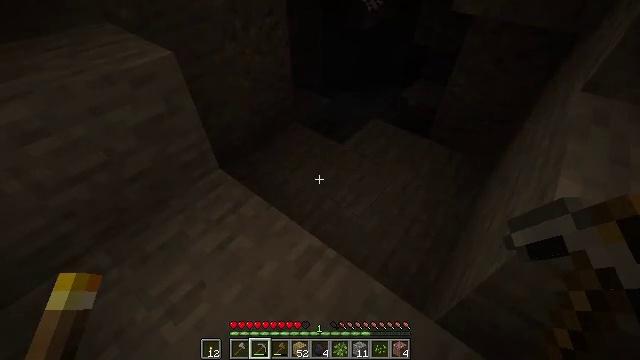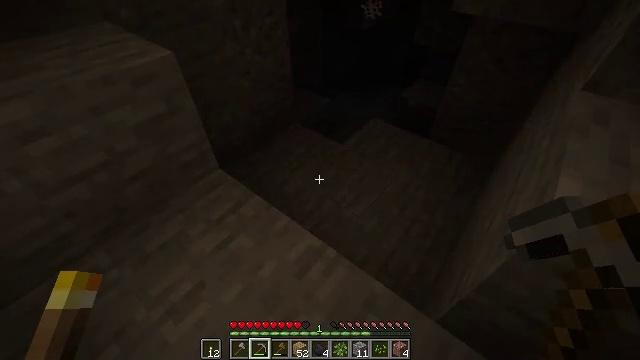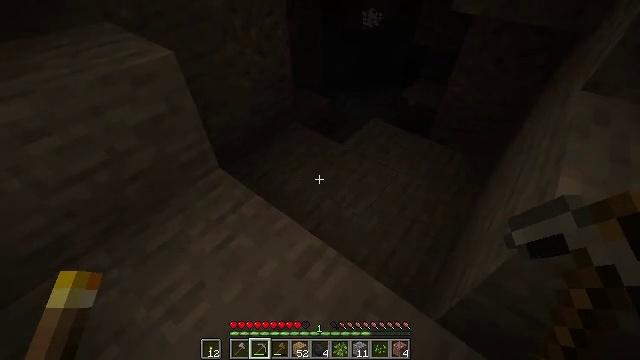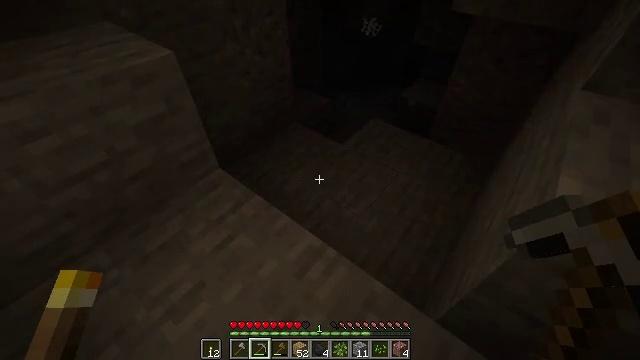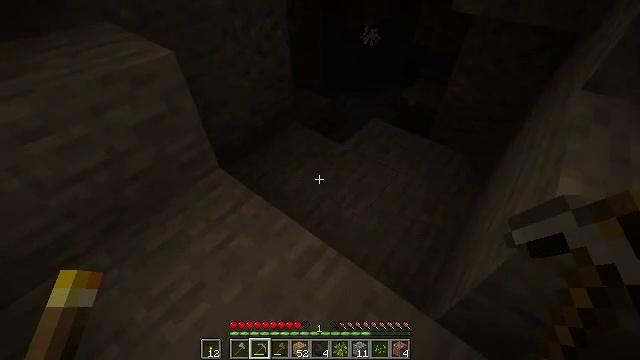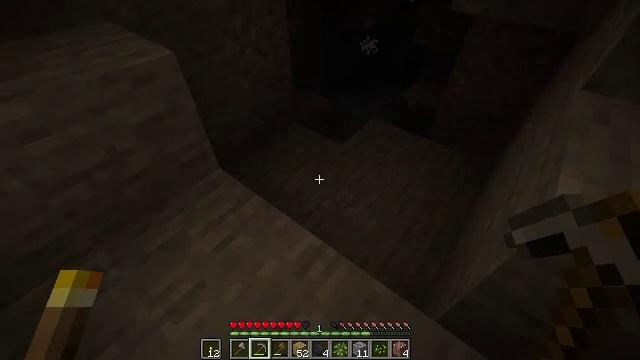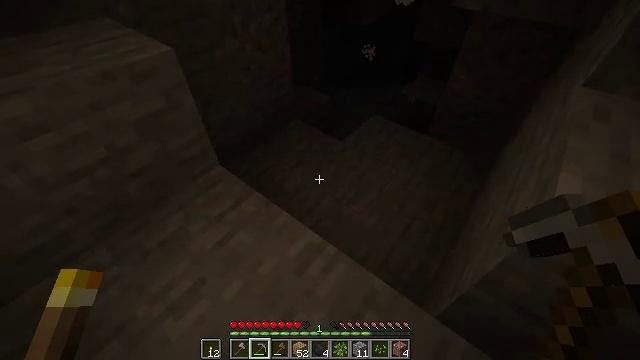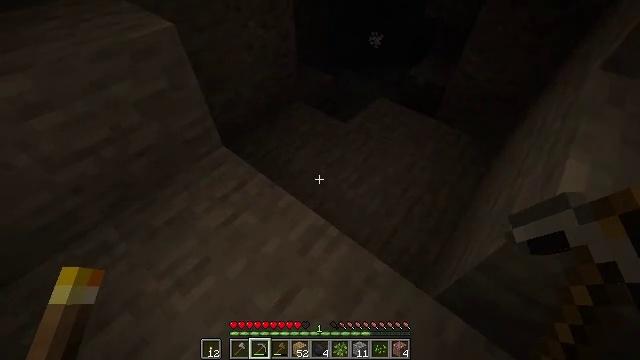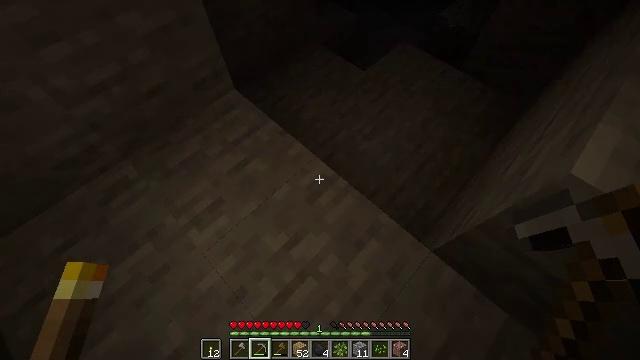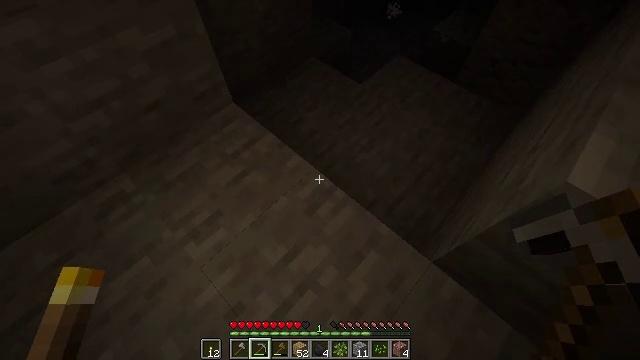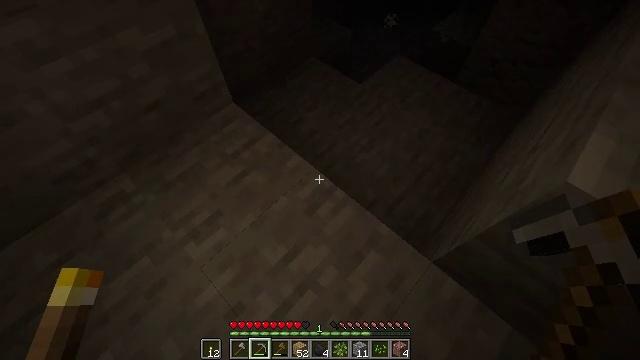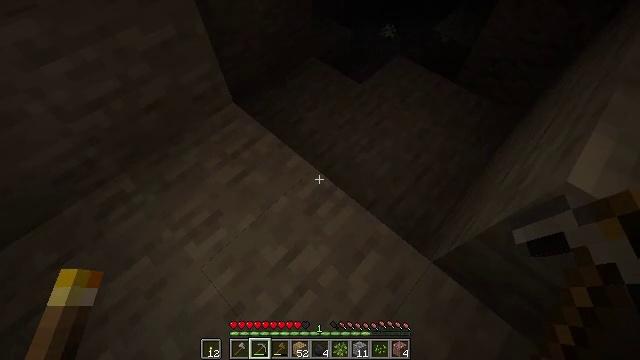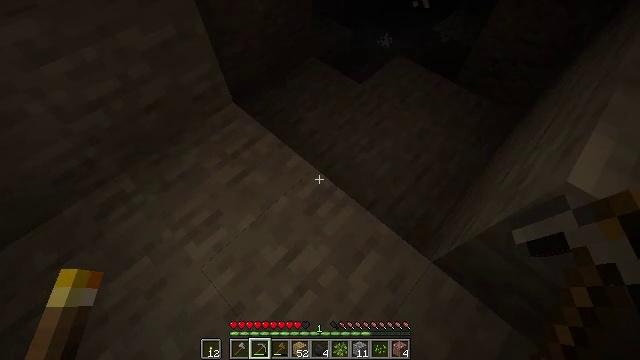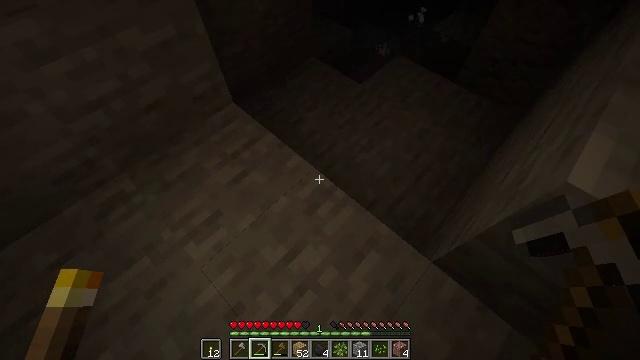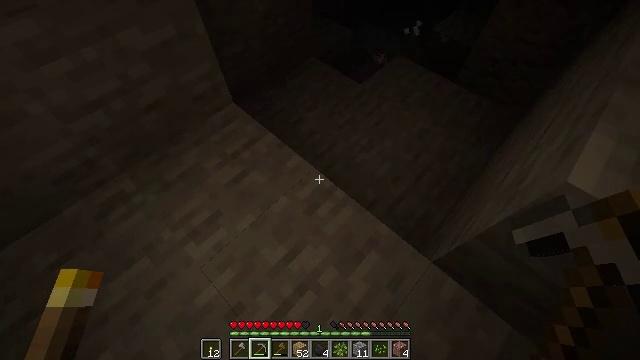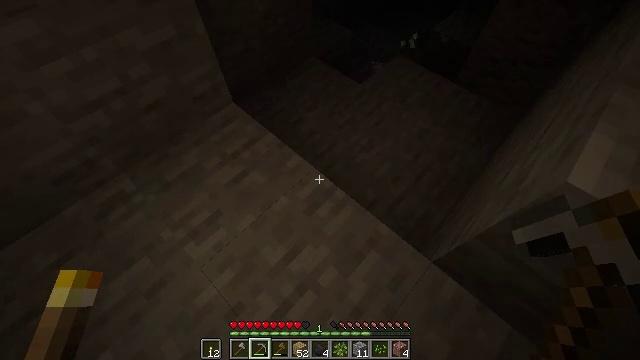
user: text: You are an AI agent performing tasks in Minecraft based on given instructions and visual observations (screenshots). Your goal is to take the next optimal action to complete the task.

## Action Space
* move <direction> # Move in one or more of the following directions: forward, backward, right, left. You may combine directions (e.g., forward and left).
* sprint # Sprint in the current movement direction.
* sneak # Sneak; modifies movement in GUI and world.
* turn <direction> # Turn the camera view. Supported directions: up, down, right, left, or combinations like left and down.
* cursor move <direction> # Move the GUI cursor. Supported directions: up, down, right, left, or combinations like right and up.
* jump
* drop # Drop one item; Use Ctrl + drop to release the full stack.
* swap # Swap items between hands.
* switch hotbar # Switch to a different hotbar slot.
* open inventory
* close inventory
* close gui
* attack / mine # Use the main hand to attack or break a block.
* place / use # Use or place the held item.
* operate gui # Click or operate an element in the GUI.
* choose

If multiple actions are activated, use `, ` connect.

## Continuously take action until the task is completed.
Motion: motion action
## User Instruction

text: Collect stone from the mine.
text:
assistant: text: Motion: no_op
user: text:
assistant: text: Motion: no_op
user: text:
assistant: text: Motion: no_op
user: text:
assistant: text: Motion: no_op
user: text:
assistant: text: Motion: no_op
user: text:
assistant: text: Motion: no_op
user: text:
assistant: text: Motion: turn left and down
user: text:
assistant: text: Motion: turn left and down
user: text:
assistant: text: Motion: turn up
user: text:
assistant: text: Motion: no_op
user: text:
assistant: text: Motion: no_op
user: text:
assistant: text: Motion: no_op
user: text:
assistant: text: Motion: no_op
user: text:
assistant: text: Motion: no_op
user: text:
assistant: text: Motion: no_op
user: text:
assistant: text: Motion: no_op
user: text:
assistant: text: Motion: no_op
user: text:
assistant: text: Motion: no_op
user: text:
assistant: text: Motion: no_op
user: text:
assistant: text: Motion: no_op
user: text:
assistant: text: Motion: no_op
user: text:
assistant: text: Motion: no_op
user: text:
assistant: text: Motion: no_op
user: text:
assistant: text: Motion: no_op
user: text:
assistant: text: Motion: no_op
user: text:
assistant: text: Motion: no_op
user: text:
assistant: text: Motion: no_op
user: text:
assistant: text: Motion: no_op
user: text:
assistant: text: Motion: no_op
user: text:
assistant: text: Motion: no_op